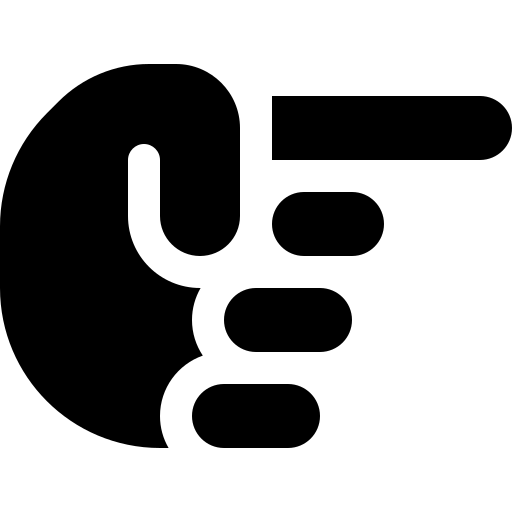
Tags: icon, FontAwesome, fa-icon, solid, hand, point, right